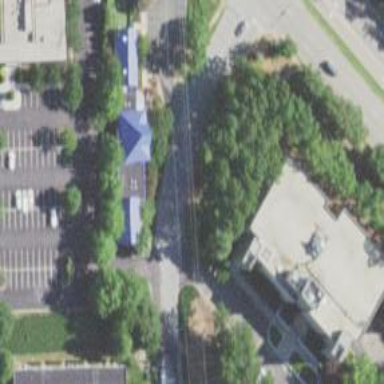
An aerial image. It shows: Commercial building.